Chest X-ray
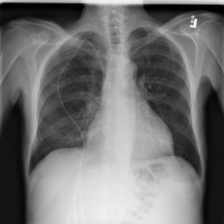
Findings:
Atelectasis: negative
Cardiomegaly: negative
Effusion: negative
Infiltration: positive
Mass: negative
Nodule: negative
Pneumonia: negative
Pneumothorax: negative
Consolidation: negative
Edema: negative
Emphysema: negative
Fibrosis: negative
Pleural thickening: negative
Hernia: negative